Interaction volume radius: 5 \u00c5
Interaction volume height: 10 \u00c5
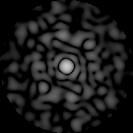
Disorder parameter: 0.8189